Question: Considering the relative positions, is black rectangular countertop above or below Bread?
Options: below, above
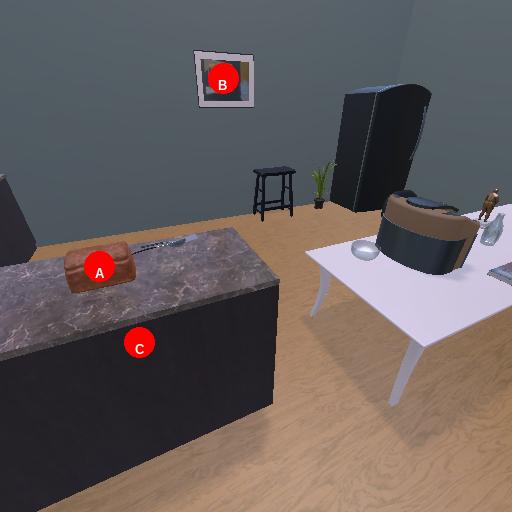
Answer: below